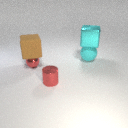
small red metal cylinder to the left of large cyan rubber sphere